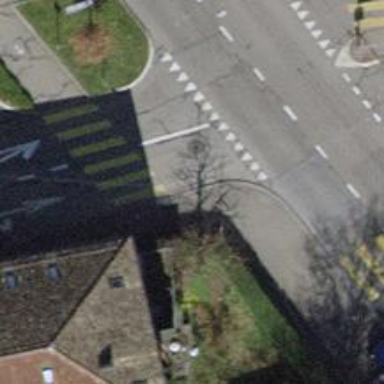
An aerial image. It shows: Kerb serving as barrier.